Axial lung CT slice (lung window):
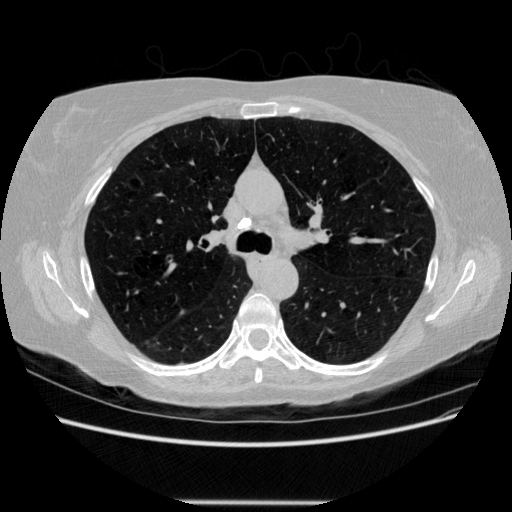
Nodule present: no